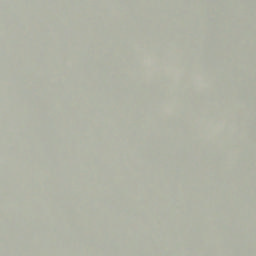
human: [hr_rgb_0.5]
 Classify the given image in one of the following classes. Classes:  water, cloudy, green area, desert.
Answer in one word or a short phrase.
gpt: cloudy